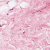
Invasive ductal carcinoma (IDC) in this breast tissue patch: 0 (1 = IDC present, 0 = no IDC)